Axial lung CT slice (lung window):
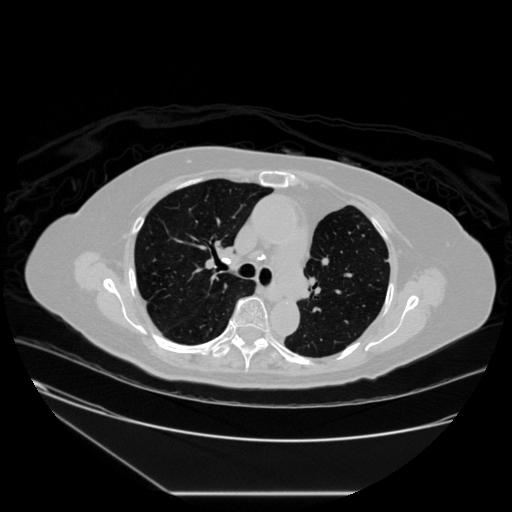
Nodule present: no